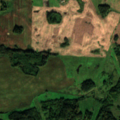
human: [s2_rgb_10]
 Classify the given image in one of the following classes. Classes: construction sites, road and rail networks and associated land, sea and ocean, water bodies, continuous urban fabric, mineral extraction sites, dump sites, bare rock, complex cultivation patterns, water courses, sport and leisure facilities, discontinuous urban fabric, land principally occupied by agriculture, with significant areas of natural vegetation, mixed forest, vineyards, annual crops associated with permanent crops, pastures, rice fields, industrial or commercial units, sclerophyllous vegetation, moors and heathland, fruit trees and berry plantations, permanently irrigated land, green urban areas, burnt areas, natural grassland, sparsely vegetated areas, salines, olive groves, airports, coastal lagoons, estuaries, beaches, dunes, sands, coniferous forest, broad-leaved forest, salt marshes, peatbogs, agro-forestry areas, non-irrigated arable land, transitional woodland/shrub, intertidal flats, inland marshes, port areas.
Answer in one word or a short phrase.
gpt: non-irrigated arable land, pastures, land principally occupied by agriculture, with significant areas of natural vegetation, mixed forest, transitional woodland/shrub